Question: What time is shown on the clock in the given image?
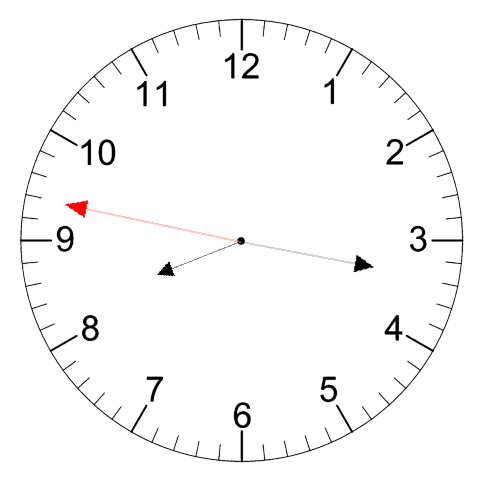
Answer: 08:16:47